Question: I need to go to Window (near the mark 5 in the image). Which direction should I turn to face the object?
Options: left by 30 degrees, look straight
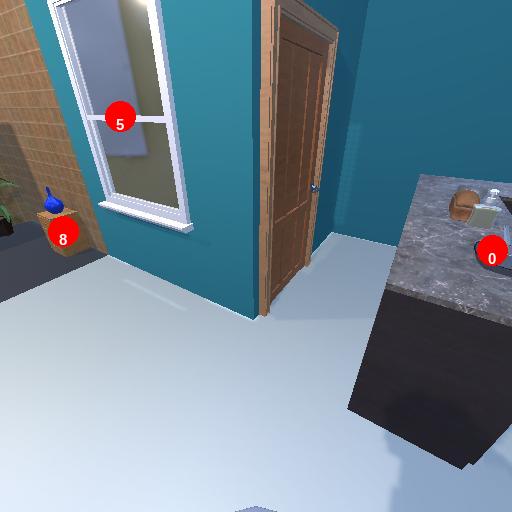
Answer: left by 30 degrees